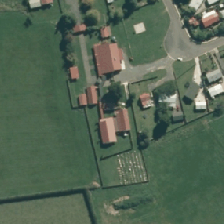
Land cover: urban_build_up